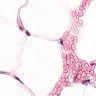
Metastatic tissue present: no